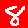
Digit: 8